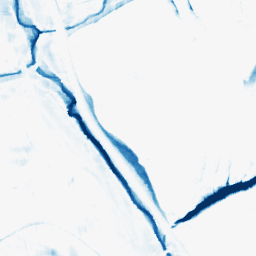
Category: morphological
Decomposition family: morphological_square
Decomposition parameters: operation: closing
size: 15
Upsampling method: quartic
Upsampling parameters: scale: 4
Upsampling scale: 4